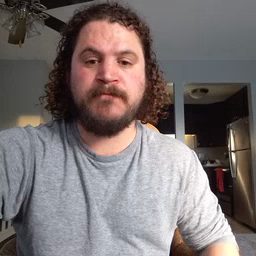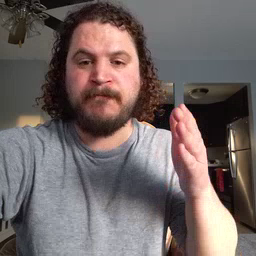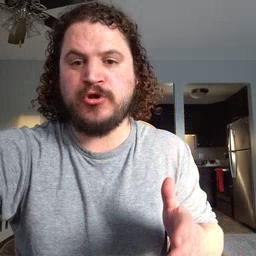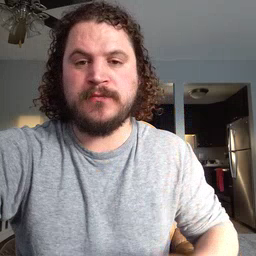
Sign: person